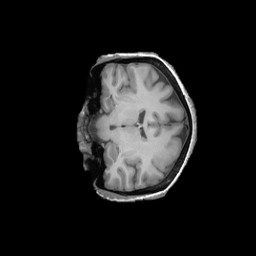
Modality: T1w
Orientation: coronal
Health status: ill
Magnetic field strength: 3 T